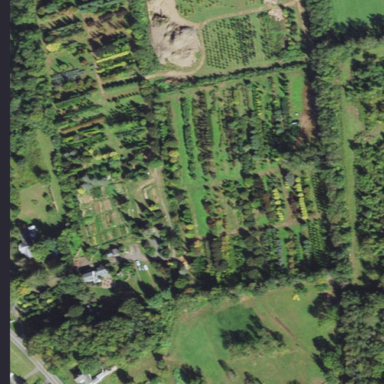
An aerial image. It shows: Orchard.